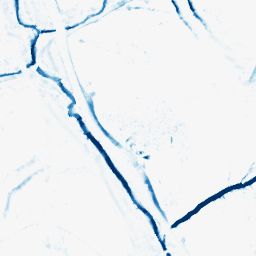
Category: morphological
Decomposition family: morphological_diamond
Decomposition parameters: operation: closing
radius: 5
Upsampling method: edge_directed
Upsampling parameters: scale: 2
Upsampling scale: 2